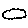
Label: cloud